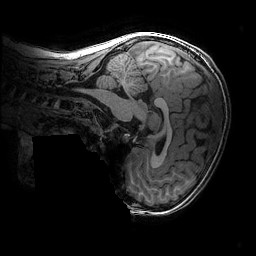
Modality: T1w
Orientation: sagittal
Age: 10
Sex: male
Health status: ill
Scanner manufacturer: ge
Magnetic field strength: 3 T
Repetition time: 0.007664 s
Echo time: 0.00342 s